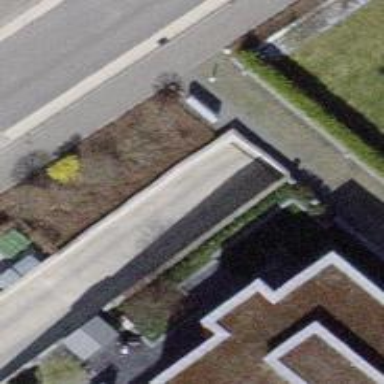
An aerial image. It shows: Parking entrance.